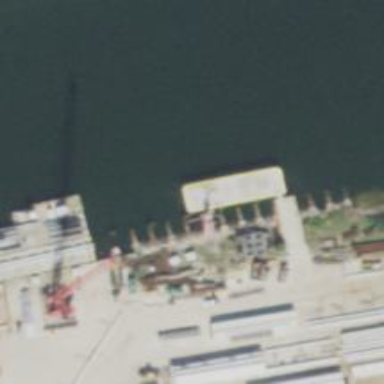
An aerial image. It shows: Man-made pier.